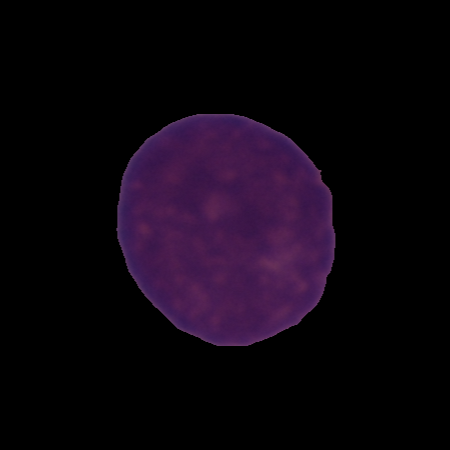
Label: healthy